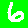
Digit: 6